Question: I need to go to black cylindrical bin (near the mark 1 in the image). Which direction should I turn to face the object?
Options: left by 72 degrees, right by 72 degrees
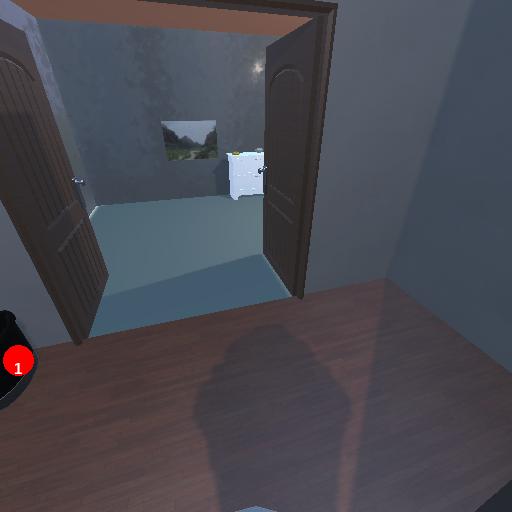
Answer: left by 72 degrees